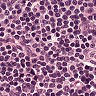
Metastatic tissue present: no